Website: walmart
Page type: review-order
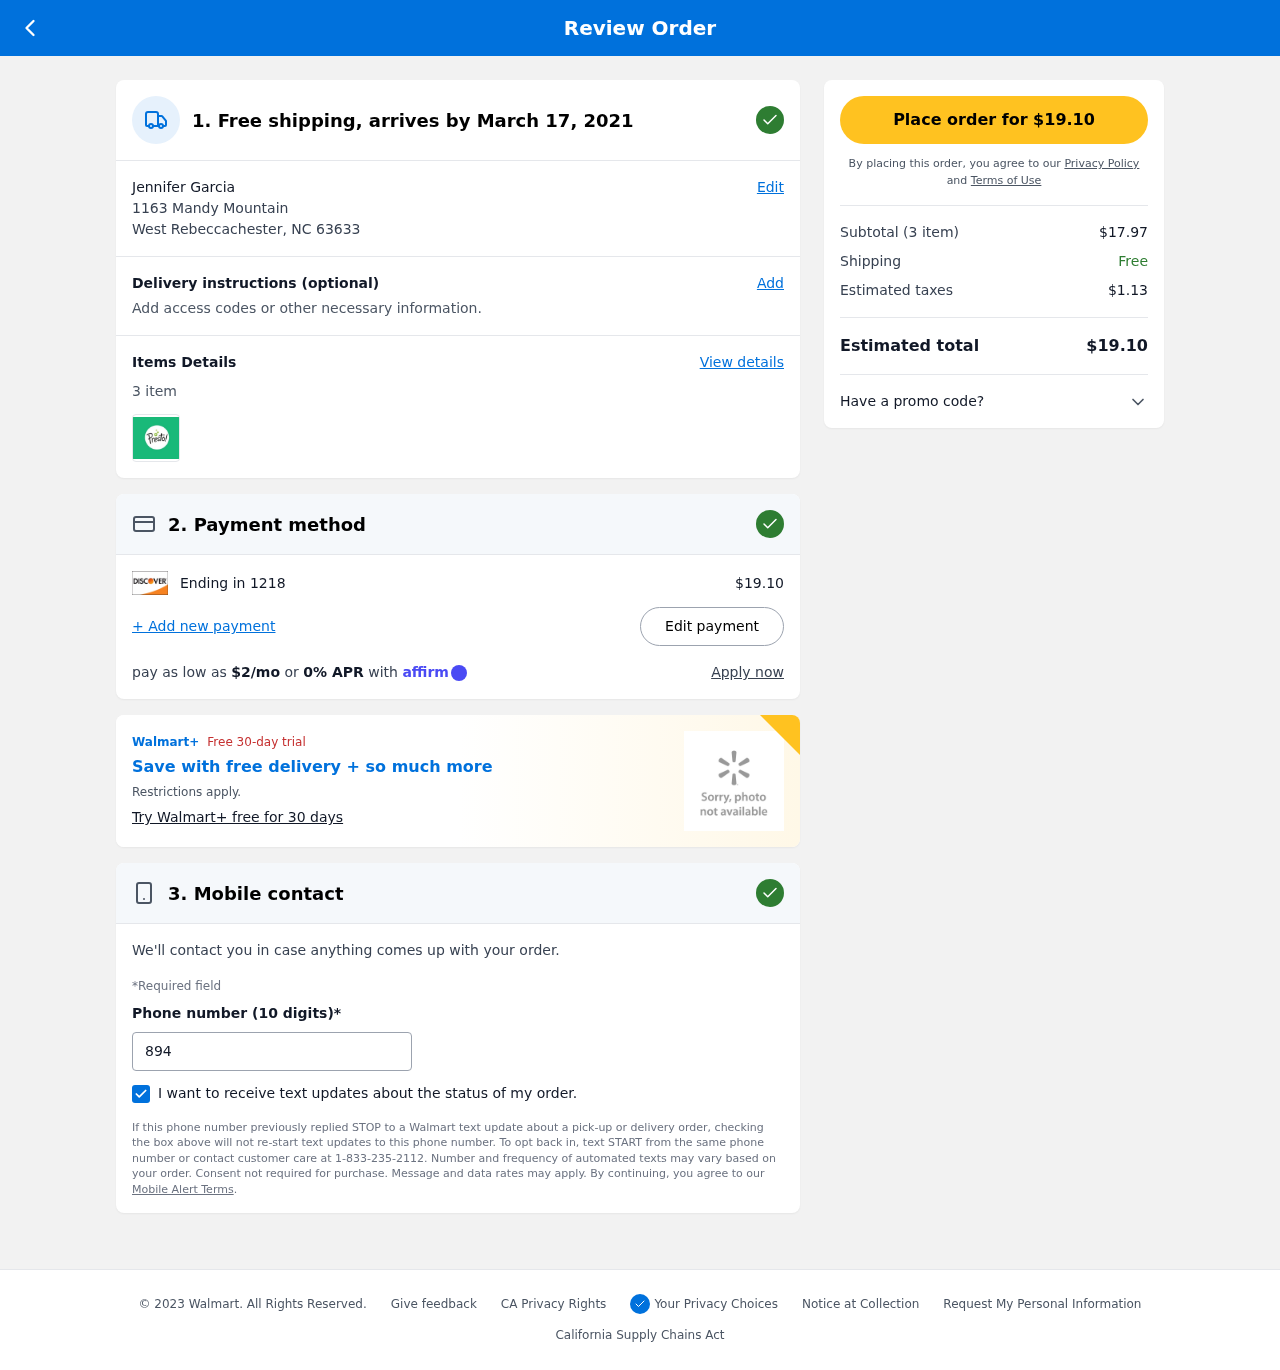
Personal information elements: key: PII_CARD_LAST4
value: Ending in 1218
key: PII_CITY_STATE_ZIP
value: West Rebeccachester, NC 63633
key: PII_FULLNAME
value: Jennifer Garcia
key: PII_PHONE
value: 8949574199
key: PII_STREET
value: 1163 Mandy Mountain
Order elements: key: ORDER_DELIVERY_DATE
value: March 17, 2021
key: ORDER_NUM_ITEMS
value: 3 item
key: ORDER_NUM_ITEMS
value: Subtotal (3 item)
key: ORDER_TOTAL
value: $19.10
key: ORDER_TOTAL
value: Place order for $19.10
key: ORDER_MONTHLY_PAYMENT
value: $2/mo
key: ORDER_SUBTOTAL
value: $17.97
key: ORDER_TAX
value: $1.13